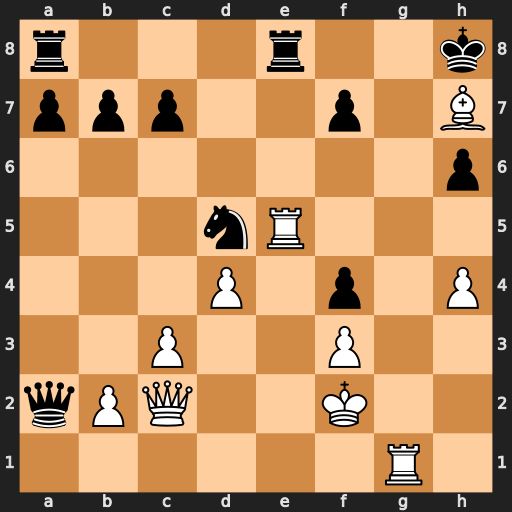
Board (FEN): r3r2k/ppp2p1B/7p/3nR3/3P1p1P/2P2P2/qPQ2K2/6R1
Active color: w
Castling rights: -
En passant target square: -
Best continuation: Rh5 Re6 Bg6